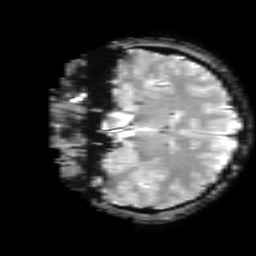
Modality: T2starw
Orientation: coronal
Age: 22
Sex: male
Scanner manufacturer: ge
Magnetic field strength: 3 T
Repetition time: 0.65 s
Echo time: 0.02 s